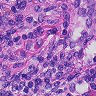
Metastatic tissue present: no